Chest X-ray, AP view. Patient: 64 years old, sex F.
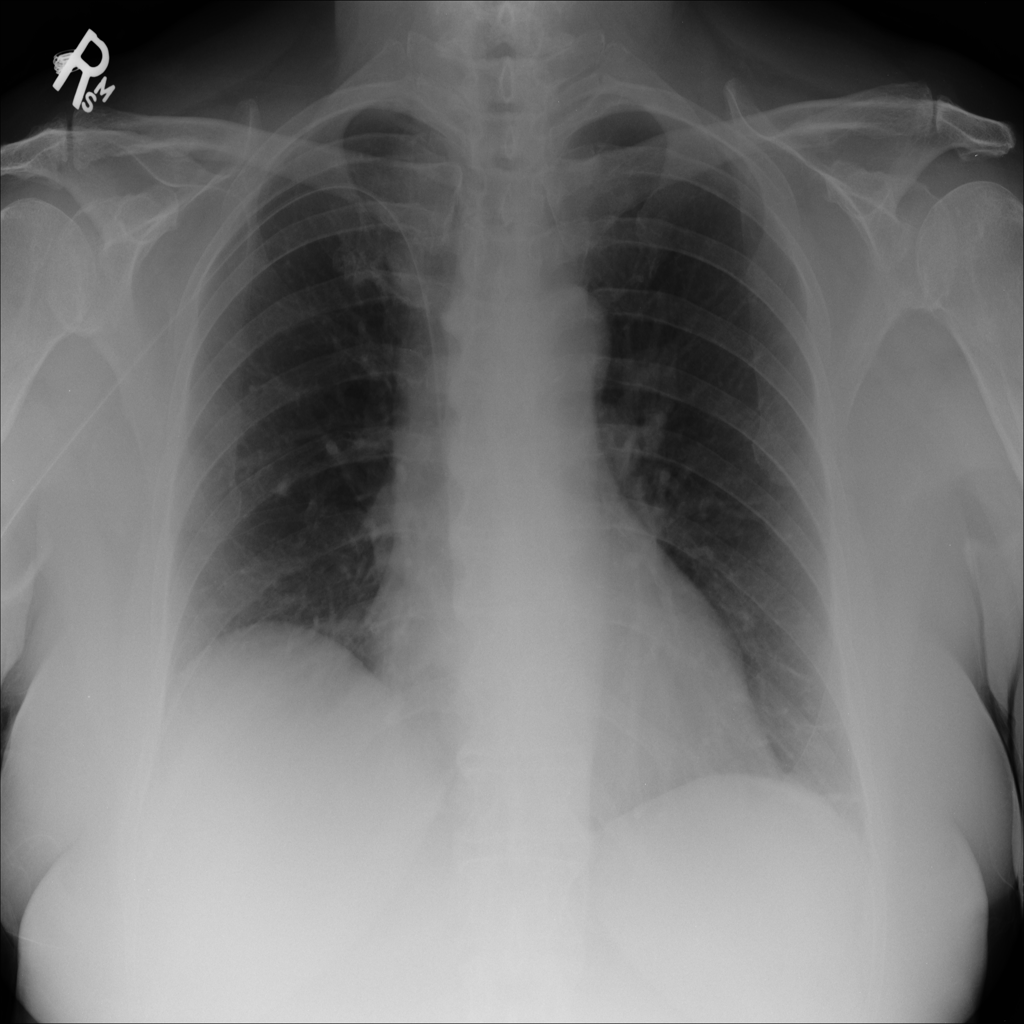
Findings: No Finding